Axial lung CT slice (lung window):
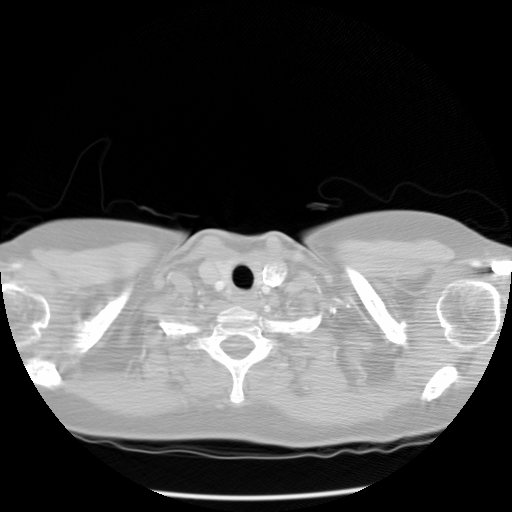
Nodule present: no